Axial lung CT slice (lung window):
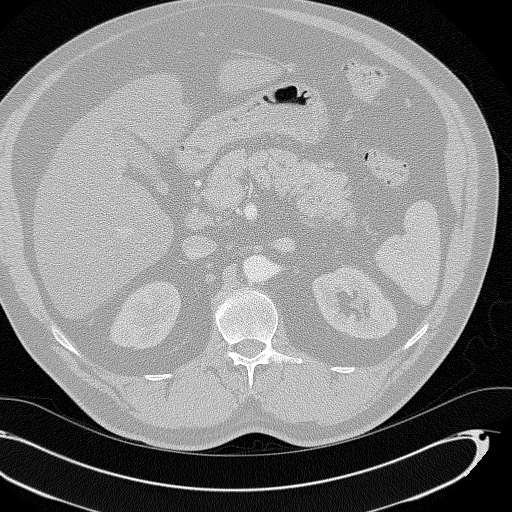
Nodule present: no